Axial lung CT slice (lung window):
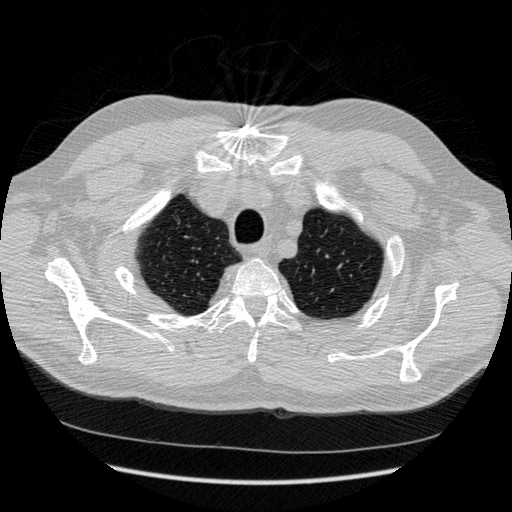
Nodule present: no